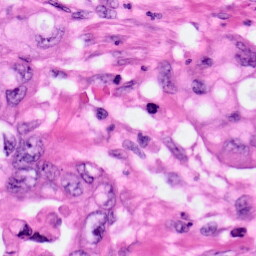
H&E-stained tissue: Pancreatic